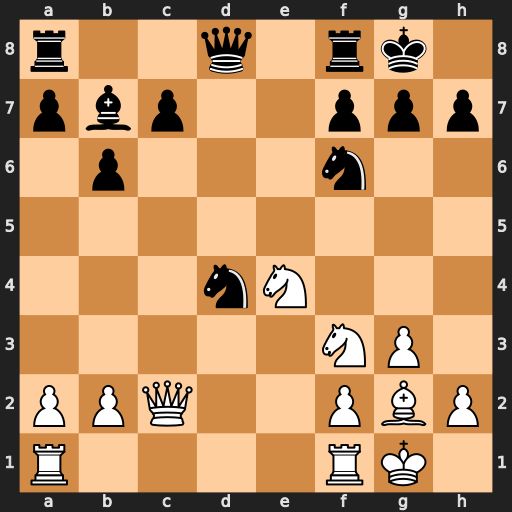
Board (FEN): r2q1rk1/pbp2ppp/1p3n2/8/3nN3/5NP1/PPQ2PBP/R4RK1
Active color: w
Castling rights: -
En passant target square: -
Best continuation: Nxd4 Bxe4 Bxe4 Qxd4 Bxa8